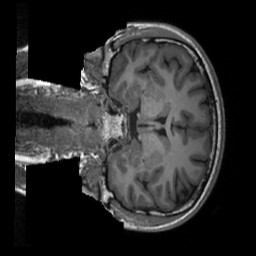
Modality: T1w
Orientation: coronal
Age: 29
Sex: male
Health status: healthy
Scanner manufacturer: siemens
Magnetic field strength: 3 T
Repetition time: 2.3 s
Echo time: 0.00229 s